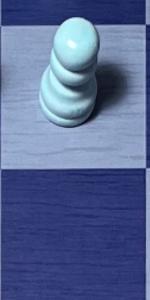
Label: Empty